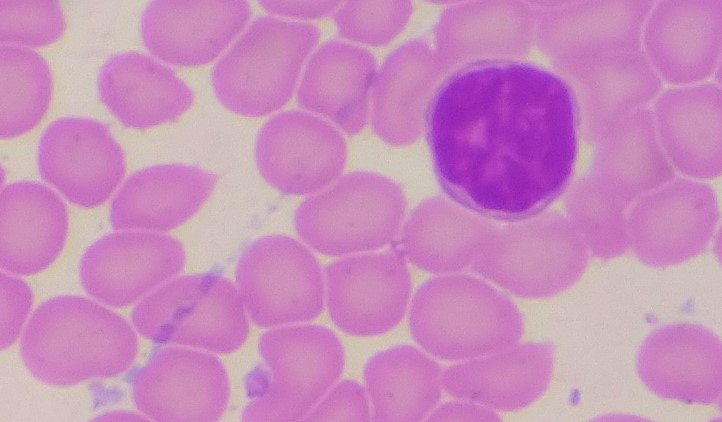
White blood cell type: Lymphocyte